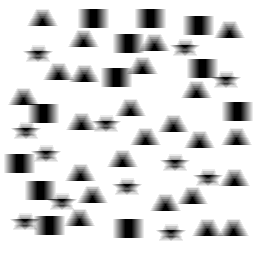
Squares: 12
Triangles: 24
Stars: 12
Total shapes: 48